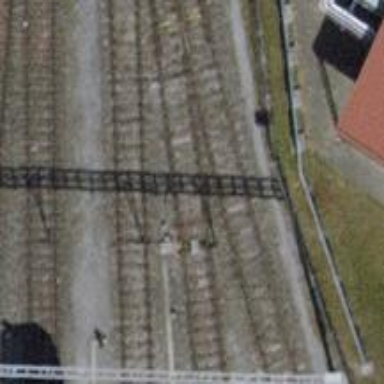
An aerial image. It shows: Railway switch.